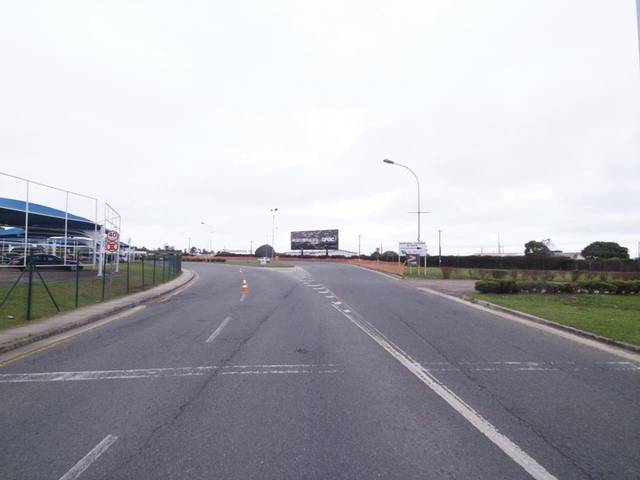
Region: Brazil
Coordinates: -25.538, -49.175